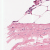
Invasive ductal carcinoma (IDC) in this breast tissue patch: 0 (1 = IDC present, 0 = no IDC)